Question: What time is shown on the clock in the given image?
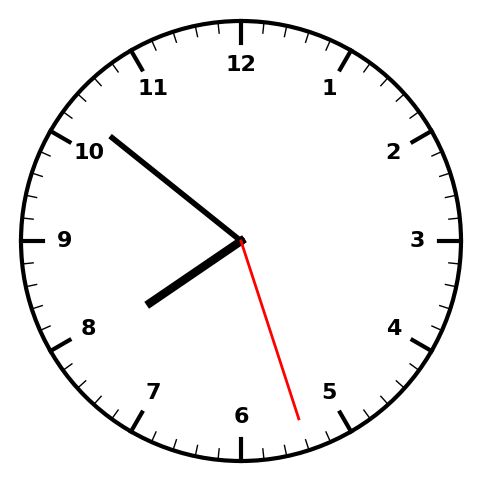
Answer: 07:51:27